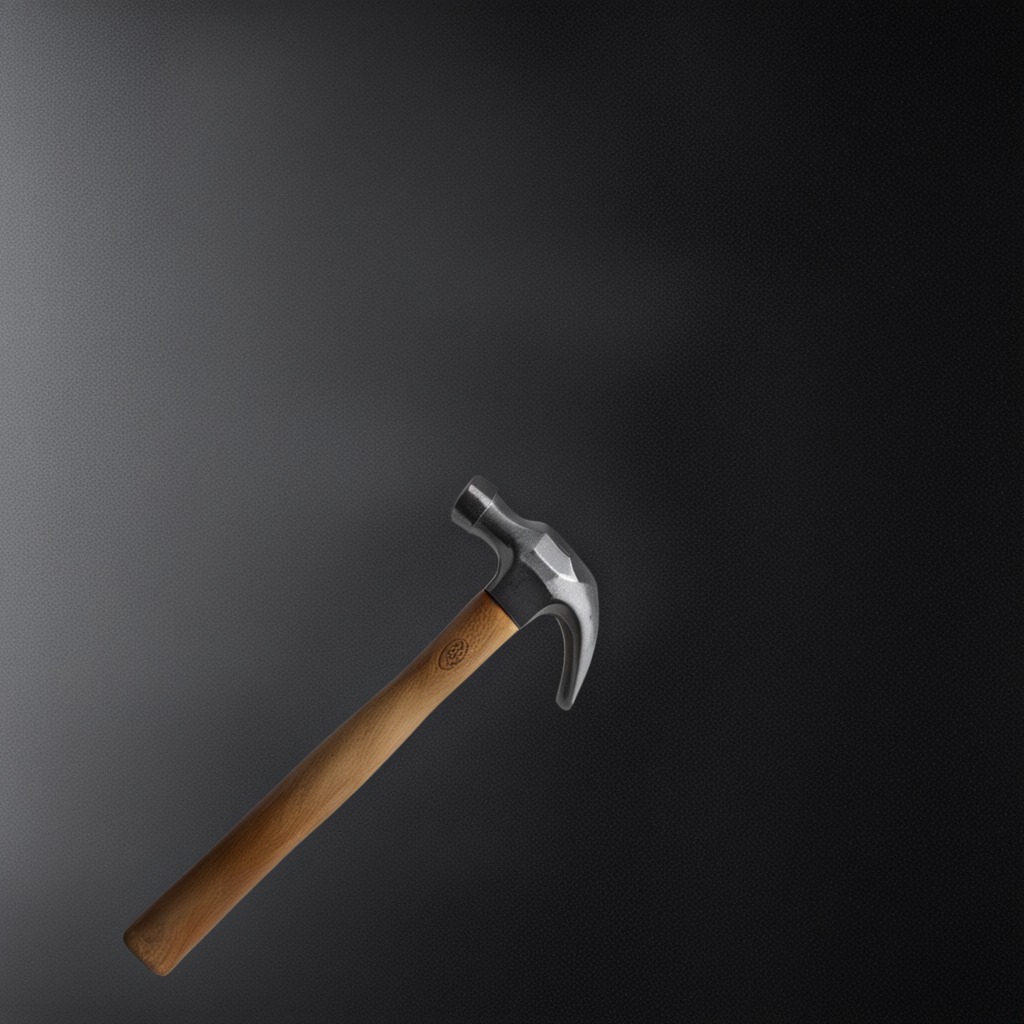
A hammer lies on the clean granite tabletop covered with a black rubber mat inside a workshop under bright overhead lighting crisp shadows high clarity worn but beneath the mat